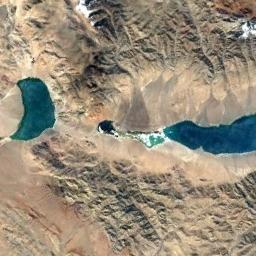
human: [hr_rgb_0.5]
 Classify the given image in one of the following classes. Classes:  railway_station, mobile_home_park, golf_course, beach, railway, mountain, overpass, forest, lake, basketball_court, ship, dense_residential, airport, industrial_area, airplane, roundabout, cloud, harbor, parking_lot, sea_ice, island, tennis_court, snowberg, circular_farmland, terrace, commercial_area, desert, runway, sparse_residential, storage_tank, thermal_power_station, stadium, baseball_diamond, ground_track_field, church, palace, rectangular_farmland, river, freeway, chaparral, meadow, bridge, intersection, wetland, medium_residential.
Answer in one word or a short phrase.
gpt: lake